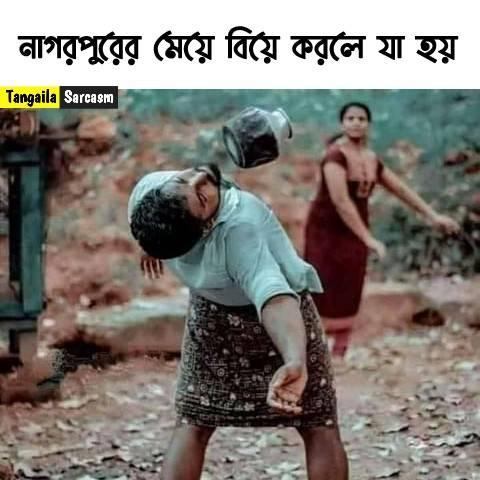
Caption: নাগরপুরের মেয়ে বিয়ে করলে যা হয়
Label: hate